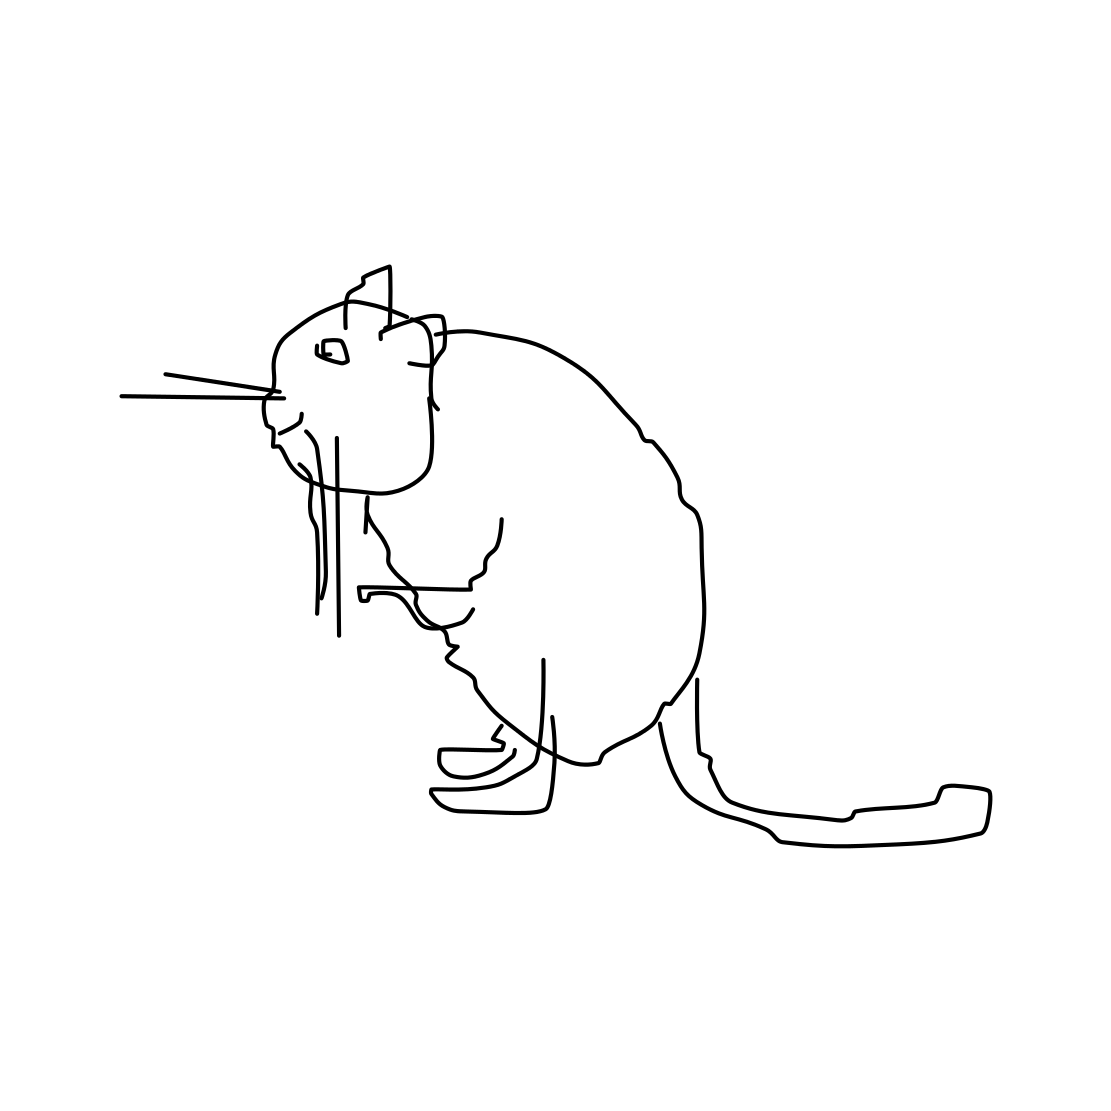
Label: cat